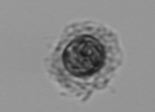
Label: Emiliania_huxleyi